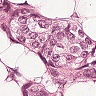
Metastatic tissue present: yes